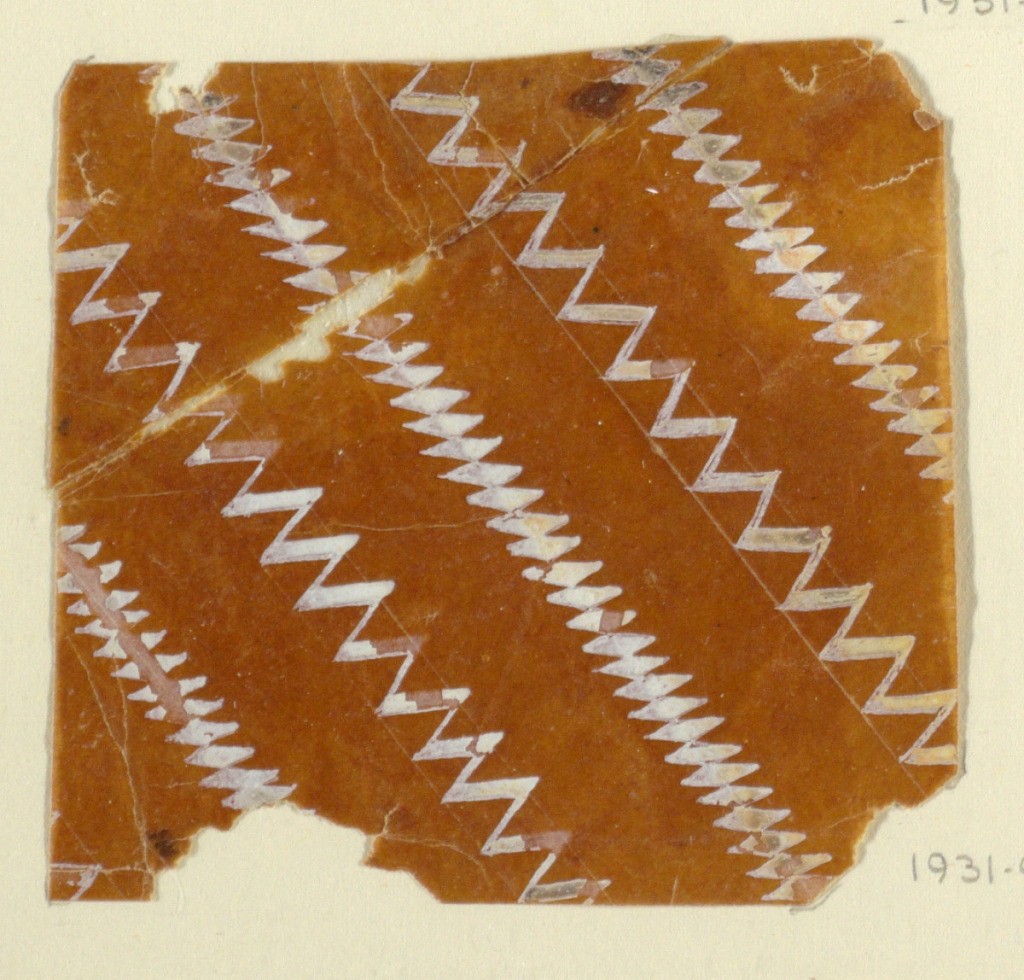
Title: Floral field and border
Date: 1780–1815
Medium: White on glazed paper
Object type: Drawing
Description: Vertical rectangle. Diagonally placed zig-zagging lines alternating with lines formed by connecting diamonds.